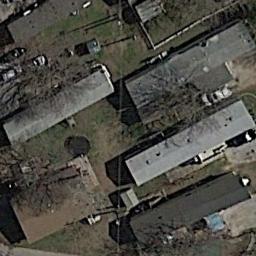
Label: residential